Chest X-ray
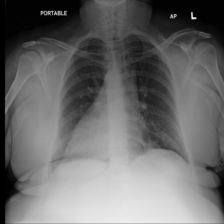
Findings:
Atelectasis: negative
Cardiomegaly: negative
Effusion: negative
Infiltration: negative
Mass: negative
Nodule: negative
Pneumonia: negative
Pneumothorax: negative
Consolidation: negative
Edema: negative
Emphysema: negative
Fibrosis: negative
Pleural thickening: negative
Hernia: negative